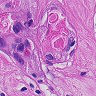
Metastatic tissue present: yes